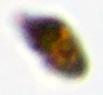
Label: Akashiwo